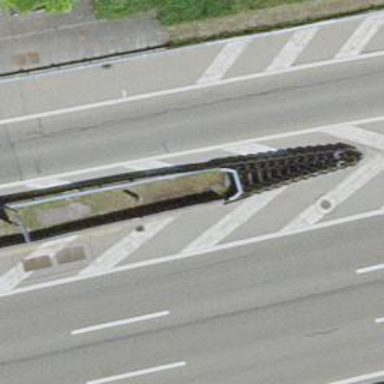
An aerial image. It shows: Asphalt motorway link.